Question: I'm trying to make a header for a site that has multiple background colors and images. On the left is a tan-ish gradient and a logo image, on the right is a sunburst/cloud image that fades to teal, as shown below.

The left (logo) portion should be 230px wide, and the right (sunburst) portion should be 770px wide, for a total of 1000px, and this should be centered. The left side tan gradient should extend to the left edge of the browser, and the teal should extend to the right edge.
I attempted to do it with percentages:
CSS:
'''
#header {
height: 105px;
min-width: 1000px;
}
#header .left {
width: 31%;
background: url(../images/header_left_gradient.png) bottom left repeat-x;
height: 105px;
float: left;
}
#header .left #logo {
float: right;
width: 230px;
}
#header .right {
width: 69%;
background: url(../images/header-right.png) bottom left no-repeat #009eb0;
height: 105px;
float: left;
}
'''
HTML:
'''
<div id="header">
<div class="left">
<div id="logo">
<img src="./media/images/logo.png" alt="">
</div>
</div>
<div class="right">
Text
</div>
</div>
'''
This almost worked, but the header didn't stay centered with wide browsers.
<URL>
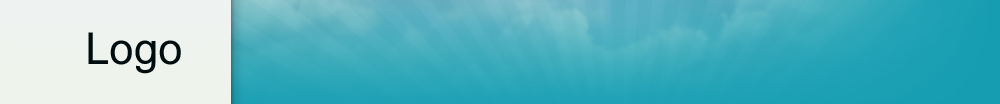
Answer: I ended up solving this in a bit of a hacky way. First, I added a container around the header like @Raad suggested, then added two more divs inside to hold my colors:
'''
<div id="header-wrap">
<div id="filler-left">
</div>
<div id="filler-right">
</div>
<div id="header">
<div class="left">
<div id="logo">
<img src="./media/images/logo.png" alt="">
</div>
</div>
<div class="right">
Text
</div>
</div>
</div>
'''
Then the CSS:
'''
#header-wrap {
width: 100%;
position: relative;
}
#header-wrap #filler-left {
left: 0;
width: 50%;
position: absolute;
height: 105px;
background: url(../images/header_left_gradient.png) bottom left repeat-x;
}
#header-wrap #filler-right {
left: 50%;
width: 50%;
position: absolute;
height: 105px;
background: #009eb0;
}
#header {
height: 105px;
width: 1000px;
margin: 0 auto;
position: relative;
}
'''
and set my .left and .right divs to fixed width. Worked out pretty well. Not my ideal solution, but it worked.